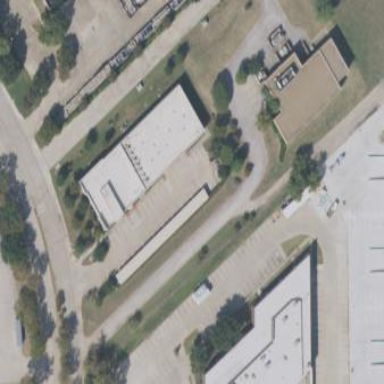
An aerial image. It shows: Office building.